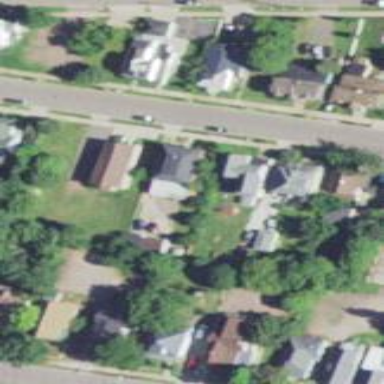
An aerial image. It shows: Sidewalk.